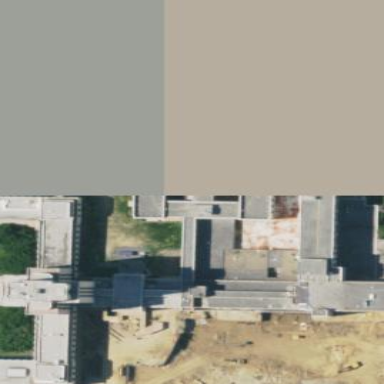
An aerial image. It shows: Hospital building.